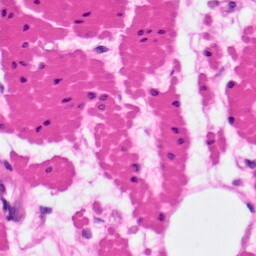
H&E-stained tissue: Pancreatic